Question: Is it possible using the m2e maven plugin for eclipse (or some other easy way), to figure out which '<dependency>' entry in my POM is the reason for a given .jar to be added to the classpath. afaik right click only allows me to see the pom of the given artifact.

in this example the my pom looks like
'''
<dependencies>
<dependency>
<groupId>eu.medsea.mimeutil</groupId>
<artifactId>mime-util</artifactId>
<version>2.1.1</version>
</dependency>
</dependencies>
'''
so it's pretty easy to understand that who is responsible for adding the log4j things
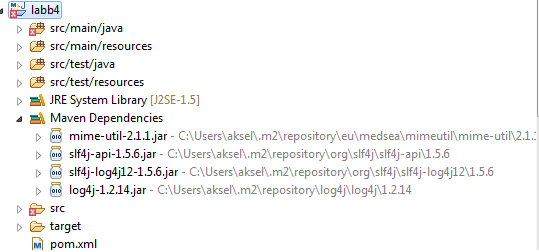
Answer: Open the POM in the m2e POM editor (should happen by default), click Dependency Hierarchy, type the name of the offending dependency into the filter box. It will highlight the dependency that drags it in.